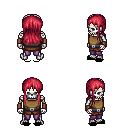
a pixel art fantasy rpg character, male body template, skeleton, leather chest armor, magenta pants, ruby red unkempt hairstyle, leather bracers, black slippers, four views (front, back, left, right), 2x2 character sprite sheet, small pixel art, hard edges, no anti-aliasing